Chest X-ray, PA view. Patient: 53 years old, sex M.
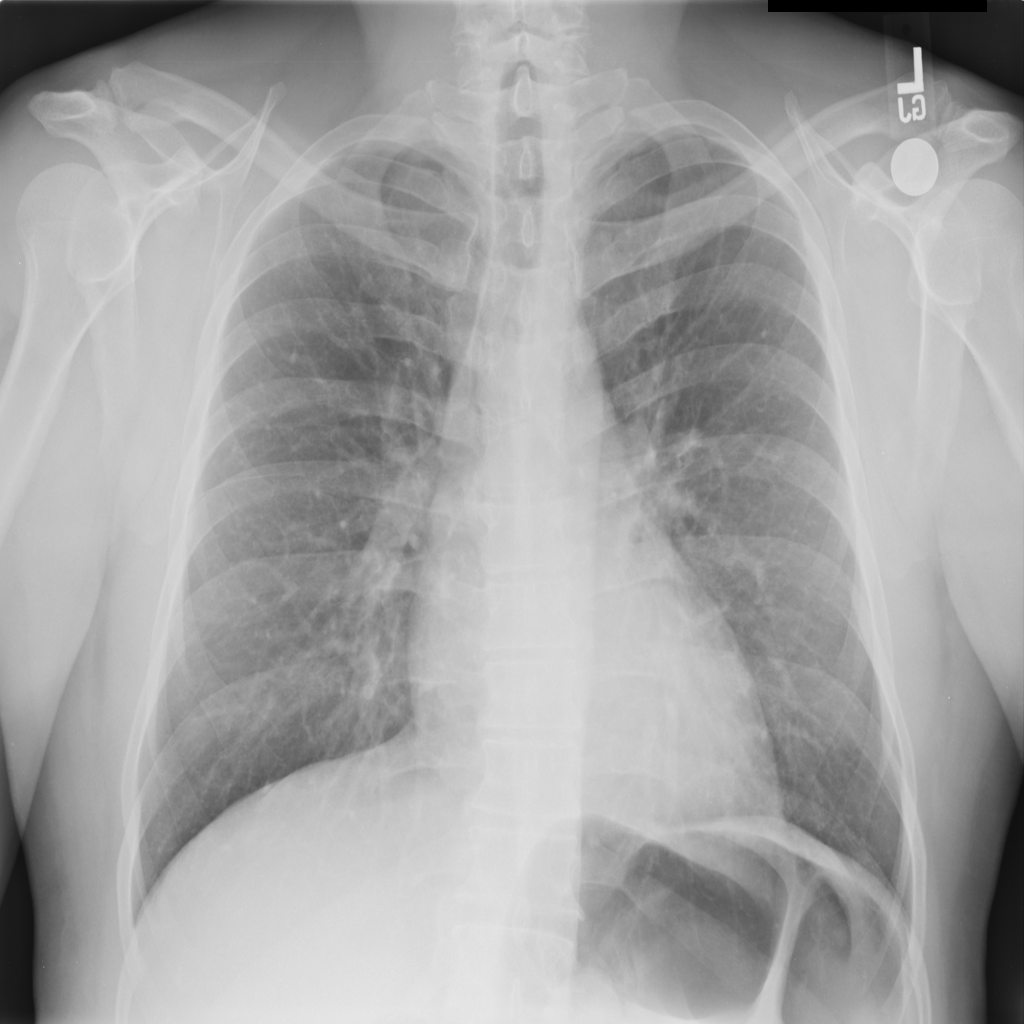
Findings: No Finding